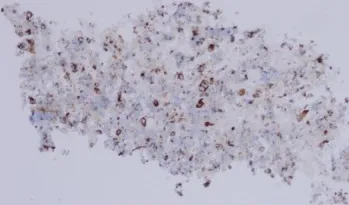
Cell block is positive for AE1/AE3 The magnification for A, B, C, and D is x40, x60, x10, and x10, respectively.
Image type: pathology (fish)